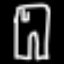
Label: pants